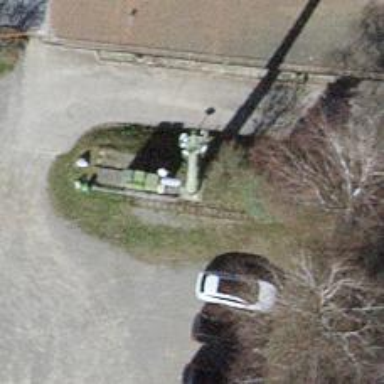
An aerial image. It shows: Mast structure.